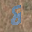
Label: 8